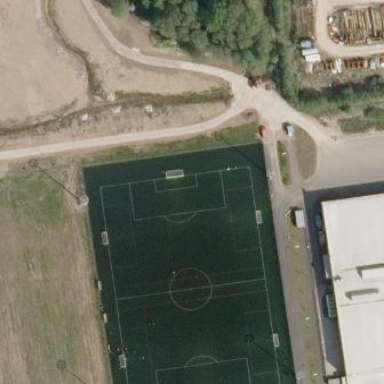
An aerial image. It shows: Soccer pitch with artificial turf for leisure sports activities.